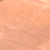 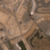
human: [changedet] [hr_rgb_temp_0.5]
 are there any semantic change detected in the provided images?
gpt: Houses and streets appeared in the desert.